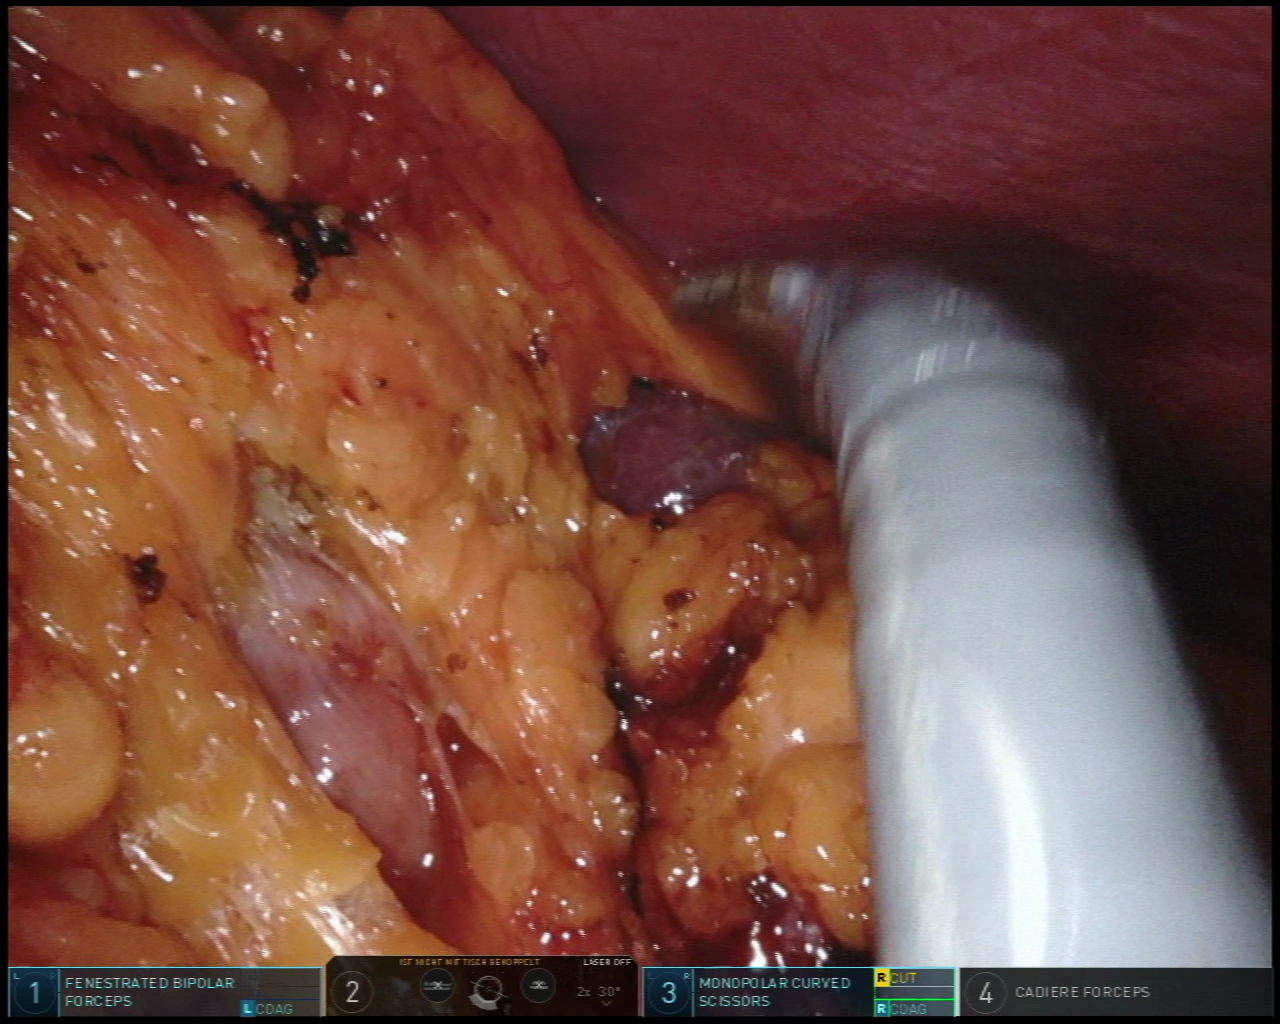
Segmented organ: stomach
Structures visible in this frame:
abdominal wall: yes
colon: no
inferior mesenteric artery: no
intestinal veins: no
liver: no
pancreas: no
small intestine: no
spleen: yes
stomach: yes
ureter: no
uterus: no
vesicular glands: no